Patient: sex F, age 70
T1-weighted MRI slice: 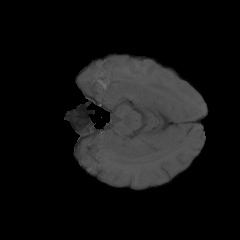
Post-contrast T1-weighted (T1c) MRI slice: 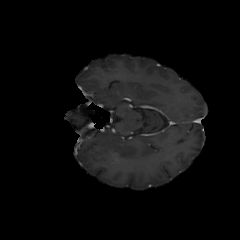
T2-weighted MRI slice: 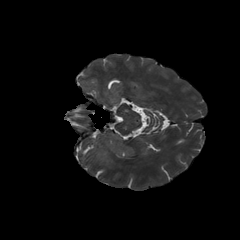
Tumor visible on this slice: yes
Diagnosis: Glioblastoma, IDH-wildtype
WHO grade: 4